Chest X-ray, AP view. Patient: 63 years old, sex F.
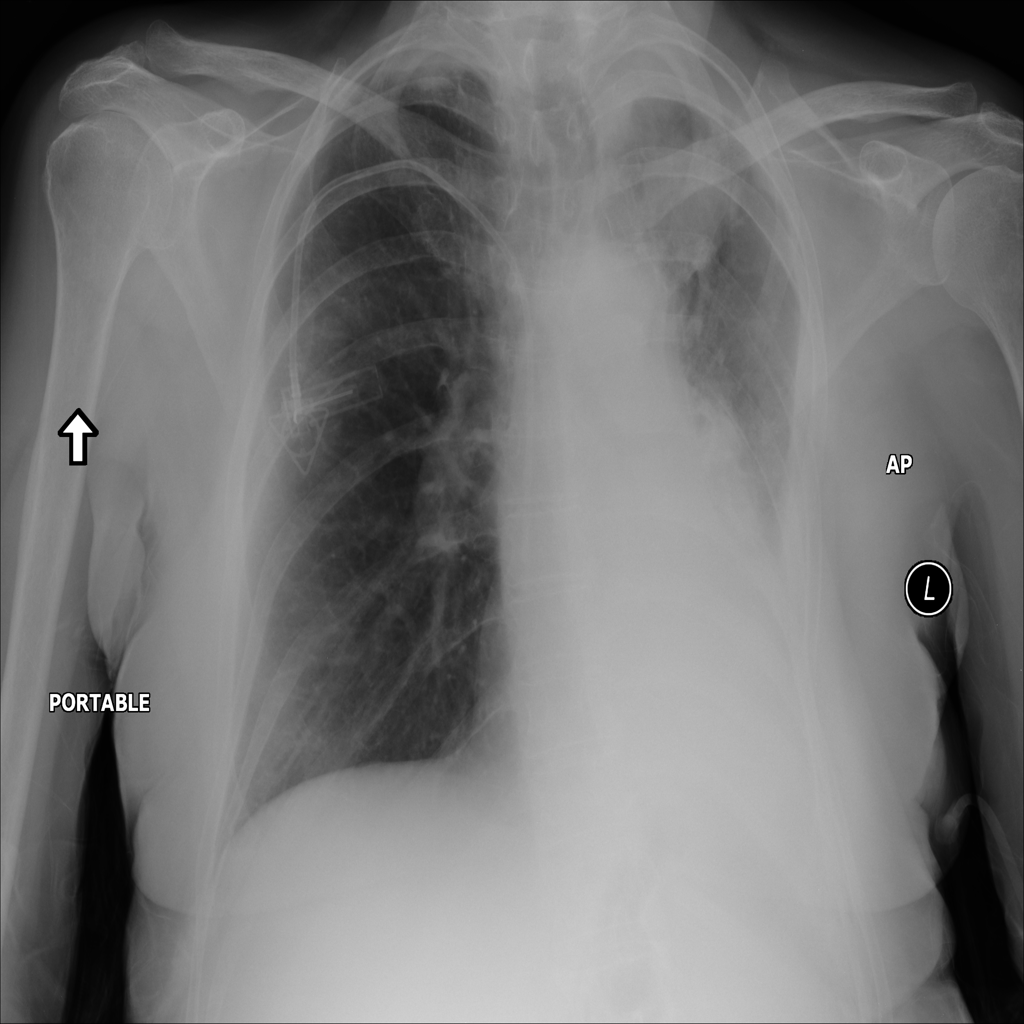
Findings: Consolidation, Effusion, Mass